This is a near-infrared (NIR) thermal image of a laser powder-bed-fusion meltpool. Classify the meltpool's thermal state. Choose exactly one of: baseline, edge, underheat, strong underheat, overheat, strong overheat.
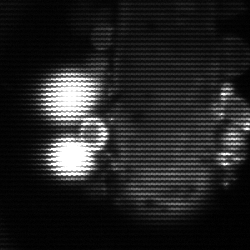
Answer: strong underheat